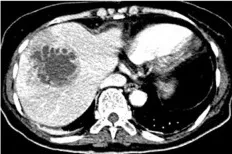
MRI or CT scan images of the patient. Indicated partial enhancement of pia mater in brain enhanced MRI.
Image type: radiology (ct)